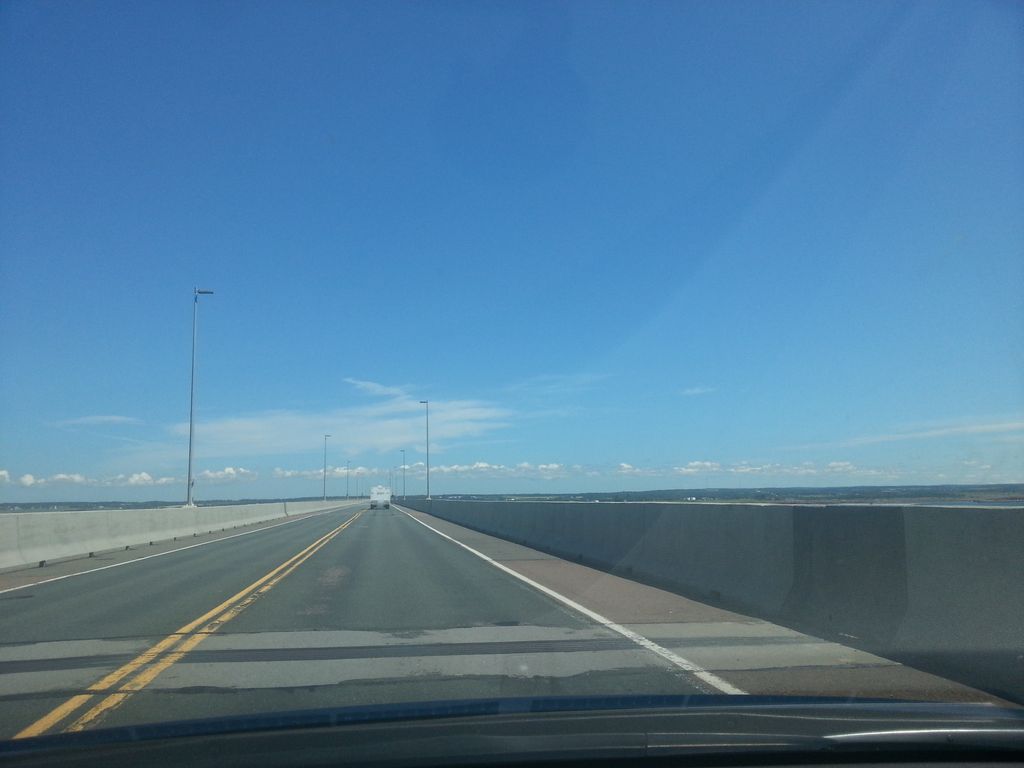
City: charlottetown